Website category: book
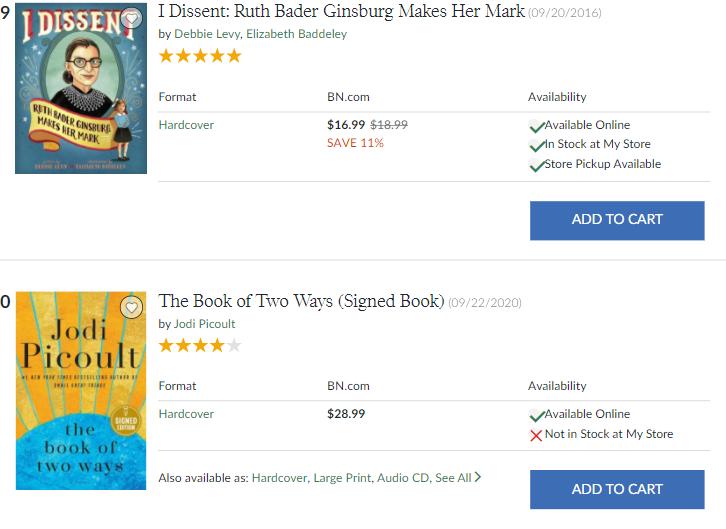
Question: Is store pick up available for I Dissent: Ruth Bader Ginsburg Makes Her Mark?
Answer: yes

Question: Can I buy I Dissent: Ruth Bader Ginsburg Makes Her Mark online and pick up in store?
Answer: yes

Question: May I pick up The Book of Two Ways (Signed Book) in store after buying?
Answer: no

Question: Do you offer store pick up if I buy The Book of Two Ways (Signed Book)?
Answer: no

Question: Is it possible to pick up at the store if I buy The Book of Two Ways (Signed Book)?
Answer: no

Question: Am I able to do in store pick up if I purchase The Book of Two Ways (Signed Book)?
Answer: no

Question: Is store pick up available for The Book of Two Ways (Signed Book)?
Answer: no

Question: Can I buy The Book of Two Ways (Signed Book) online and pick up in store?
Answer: no